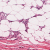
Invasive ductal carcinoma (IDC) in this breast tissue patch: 1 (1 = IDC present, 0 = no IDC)